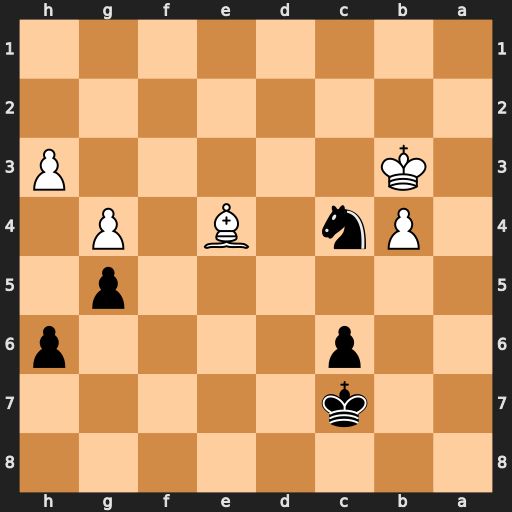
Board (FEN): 8/2k5/2p4p/6p1/1Pn1B1P1/1K5P/8/8
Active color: b
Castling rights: -
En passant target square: -
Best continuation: Nd2+ Kc3 Nxe4+